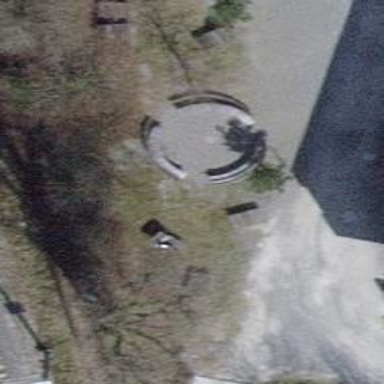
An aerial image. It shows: Bench.